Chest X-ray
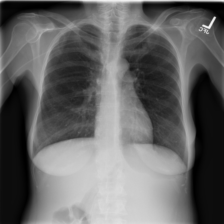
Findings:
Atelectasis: negative
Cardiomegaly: negative
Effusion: negative
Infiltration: negative
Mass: negative
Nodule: negative
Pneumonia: negative
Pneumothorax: negative
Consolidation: negative
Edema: negative
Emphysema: negative
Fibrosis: negative
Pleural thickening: negative
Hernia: negative